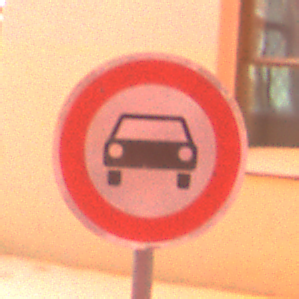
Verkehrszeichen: VerbotKraftwagen
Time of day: Night
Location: Outdoor (Urban)
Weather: Overcast
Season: Winter
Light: Artificial